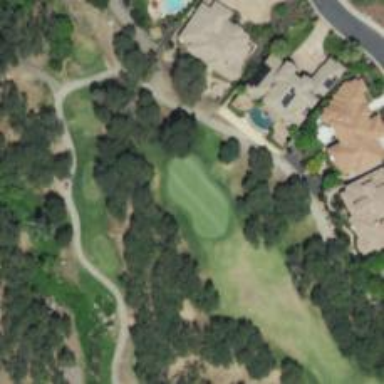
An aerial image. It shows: Golf hole.